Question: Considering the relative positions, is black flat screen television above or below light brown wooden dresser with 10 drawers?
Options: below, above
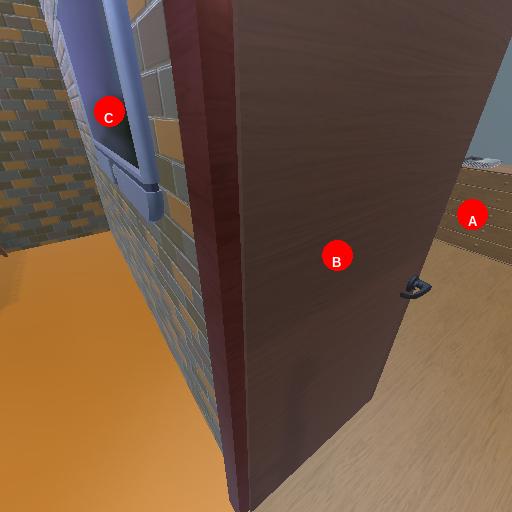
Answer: below